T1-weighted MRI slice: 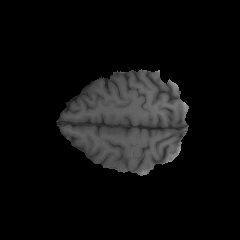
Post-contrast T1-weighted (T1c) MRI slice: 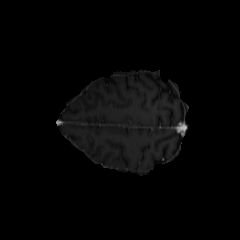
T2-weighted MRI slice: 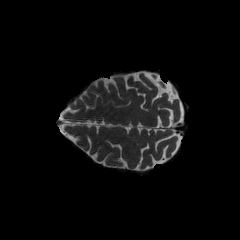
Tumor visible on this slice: no